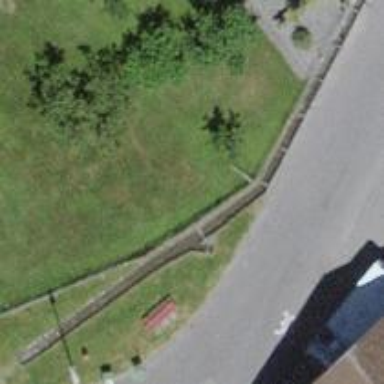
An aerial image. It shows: Red bench.